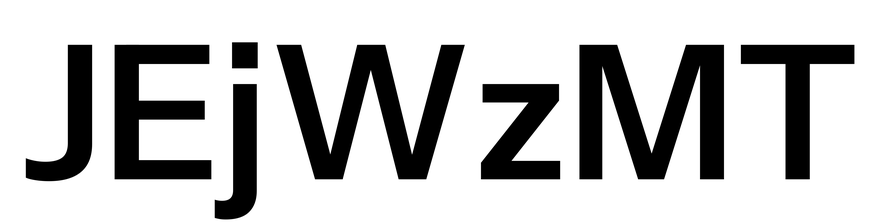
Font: InstrumentSans_SemiBold